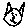
Label: cat